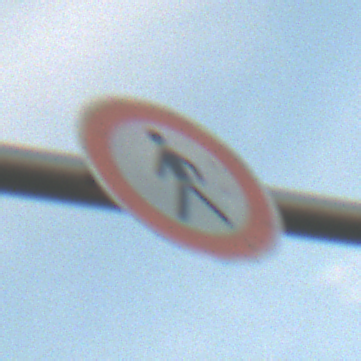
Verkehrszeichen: VerbotFussgaenger
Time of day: SunriseSunset
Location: Outdoor (RoadRail)
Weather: PartlyCloudy
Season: NotSpecified
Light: Natural